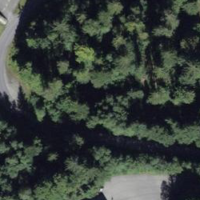
EUNIS habitat code: 44
Species observed at this site:
Angelica sylvestris